Question: I have three boxs, two of them imput boxs and one is a selector, here's a picture...

For arguments sake lets say we select 20%
How would i take what's in the Exc. VAT box and add 20% and put the resulting amount in the Inc. VAT box live, so if you change whats in Exc. VAT then Inc. VAT recalculates.
Example:
Exc Rate Inc.
2.00 + 20% = 2.40
It would be nice if it could go the other way aswell, so you put an amount in Inc. VAT and it divides it by 1.20 (20%) into Exc. VAT
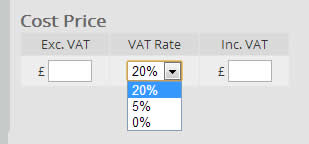
Answer: '''
<form name="calculator">
<input name="exc_vat" type="text" onkeyup="calc_inc()" />
<select name="vat" onchange="calc_two()">
<option value="1.2">20%</option>
<option value="1.05">5%</option>
<option value="1">0%</option>
</select>
<input name="inc_vat" type="text" onkeyup="calc_exc()" />
</form>
<script type="text/javascript">
function calc_inc(){
var frm = document.forms.calculator;
frm.inc_vat.value = (frm.vat.value * frm.exc_vat.value).toFixed(2);
}
function calc_exc(){
var frm = document.forms.calculator;
frm.exc_vat.value = (frm.inc_vat.value / frm.vat.value).toFixed(2);
}
function calc_two(){
var frm = document.forms.calculator;
if (frm.exc_vat.value != '') calc_inc(); else if (frm.inc_vat.value != '') calc_exc();
}
</script>
'''